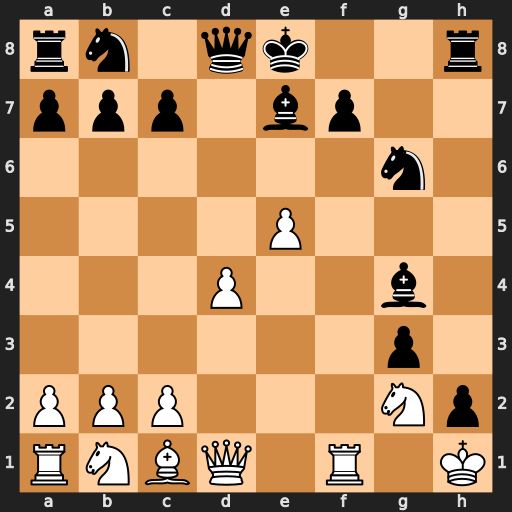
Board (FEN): rn1qk2r/ppp1bp2/6n1/4P3/3P2b1/6p1/PPP3Np/RNBQ1R1K
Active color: w
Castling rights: kq
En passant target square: -
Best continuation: Qxg4